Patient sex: M
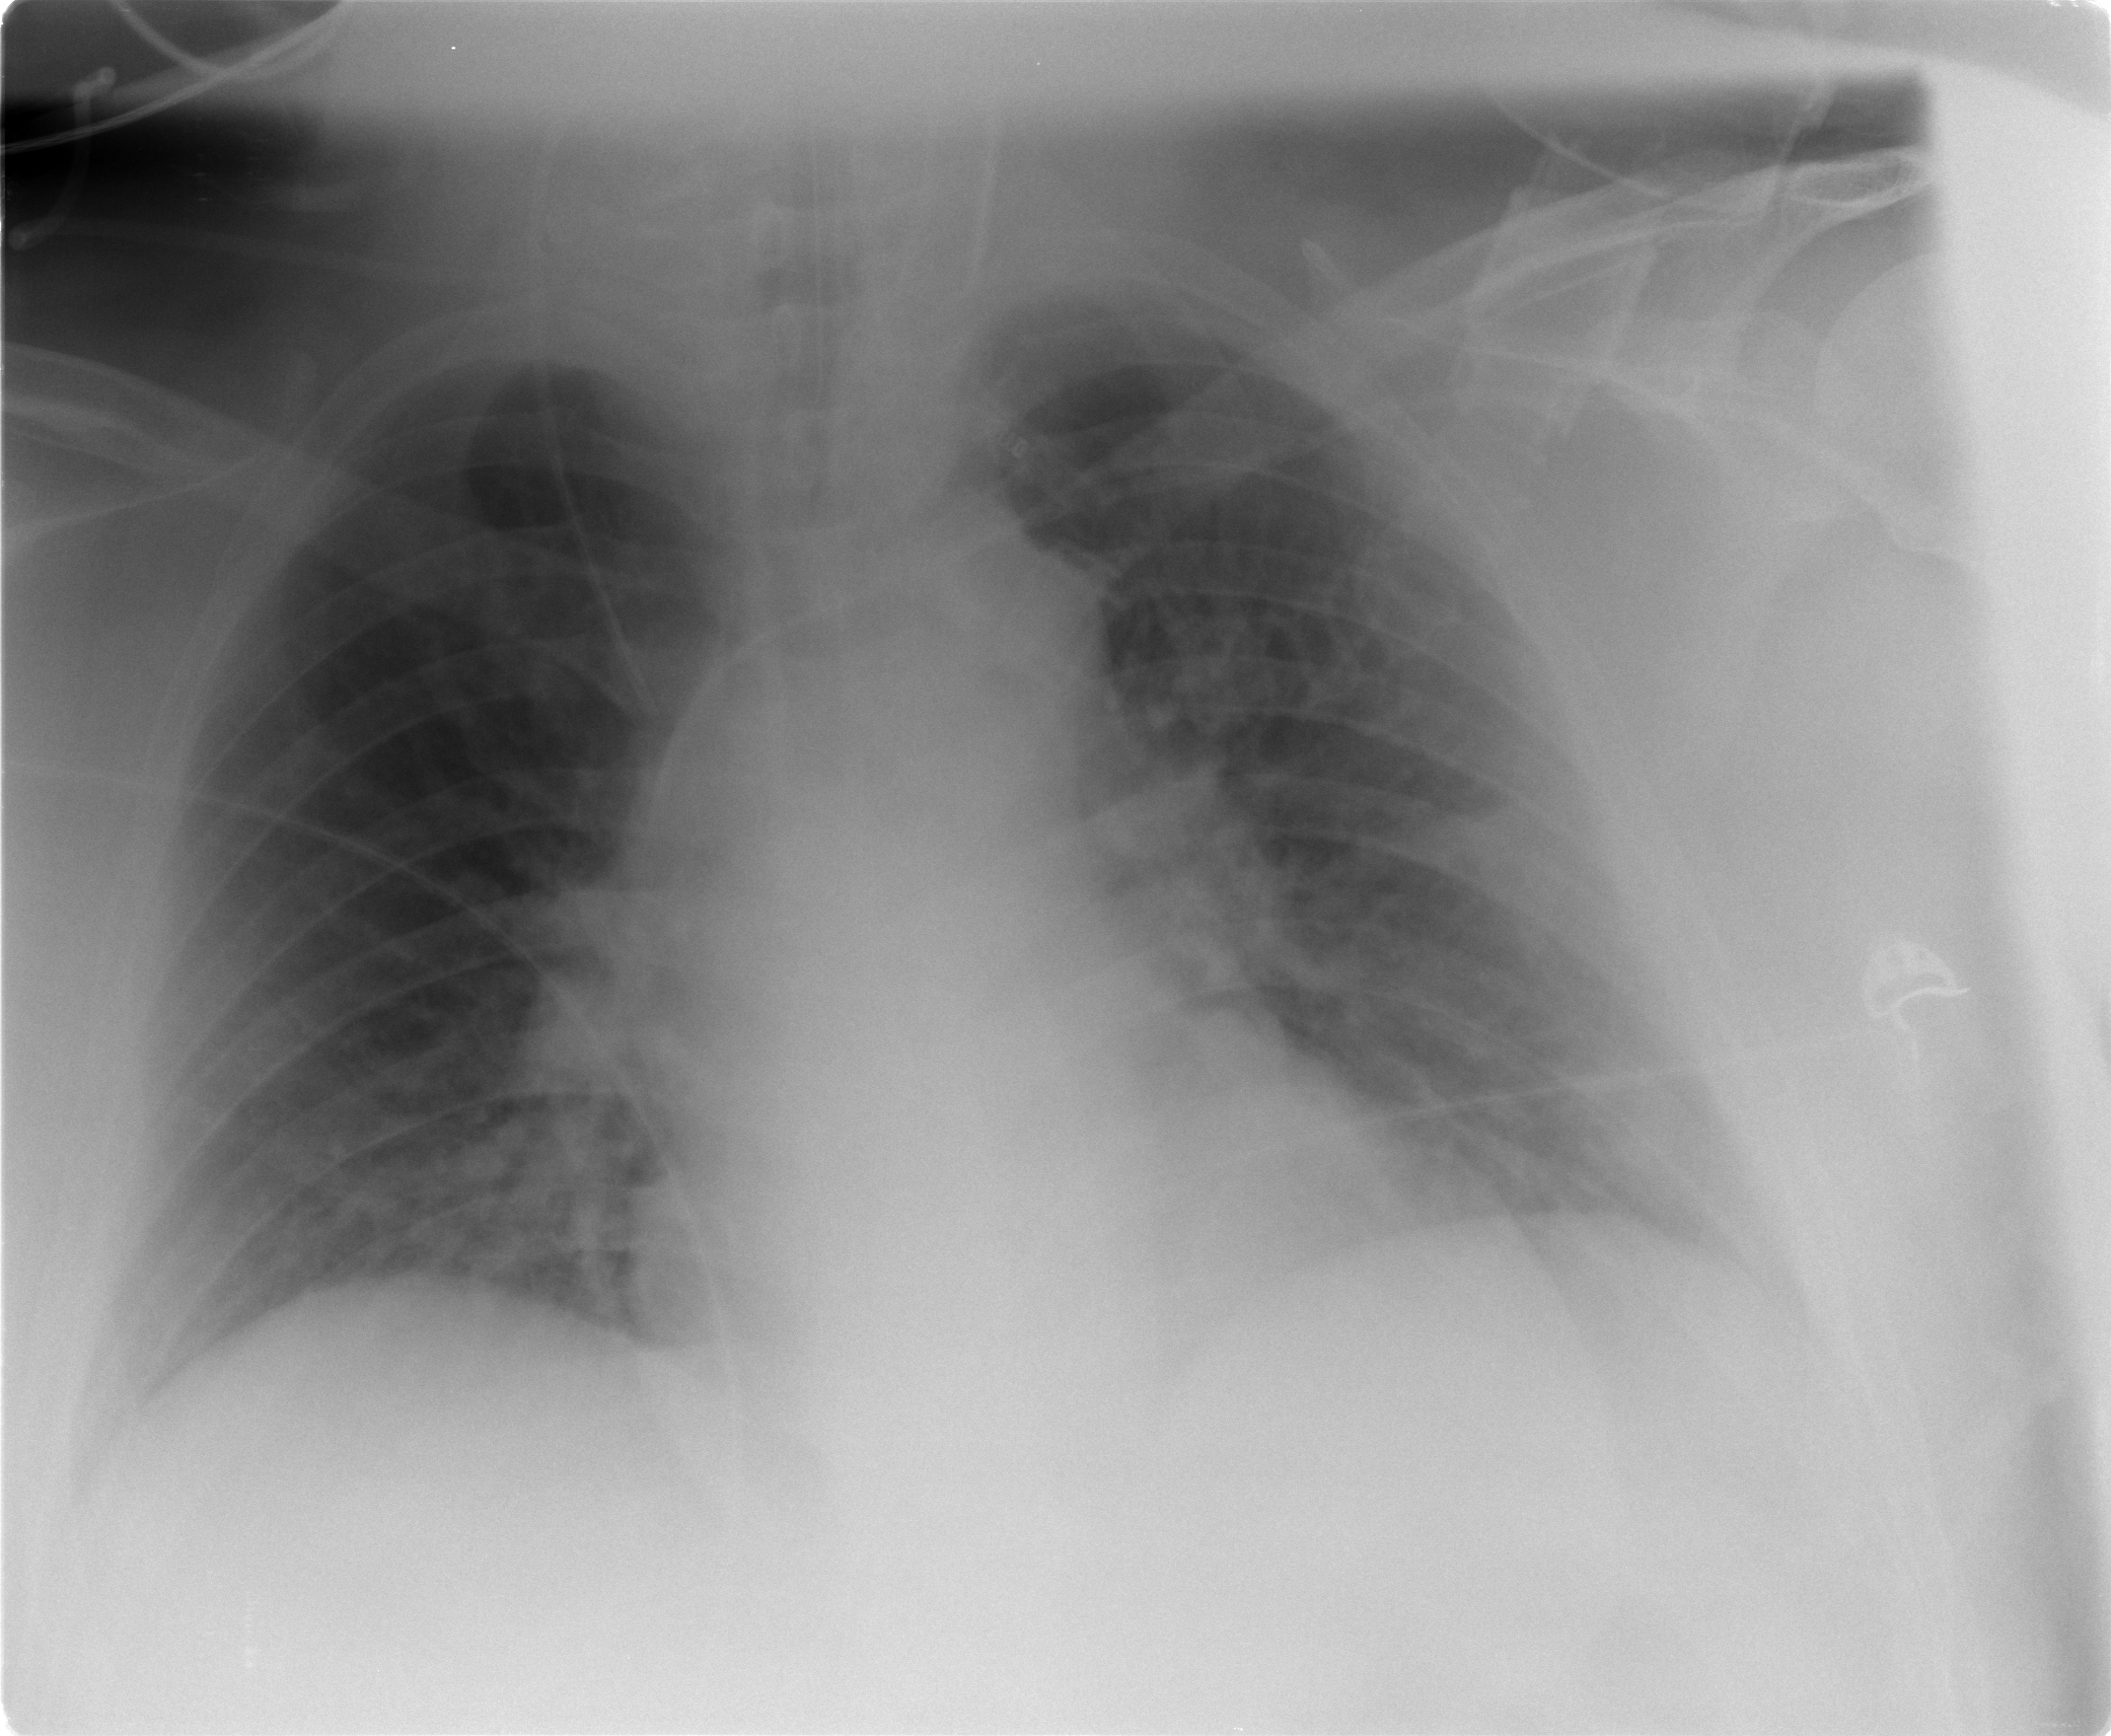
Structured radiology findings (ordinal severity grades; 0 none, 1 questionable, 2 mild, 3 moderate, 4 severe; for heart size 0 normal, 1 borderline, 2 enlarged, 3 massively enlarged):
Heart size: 1
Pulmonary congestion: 2
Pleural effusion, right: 0
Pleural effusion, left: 0
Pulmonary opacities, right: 0
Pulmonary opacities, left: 0
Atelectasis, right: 0
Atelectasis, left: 2